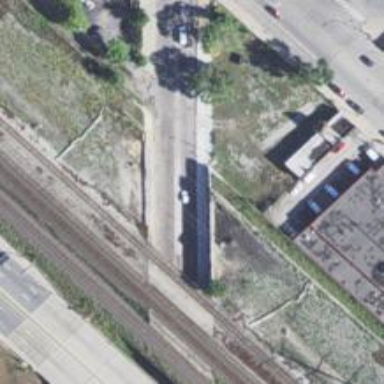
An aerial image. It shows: Abandoned railroad bridge.